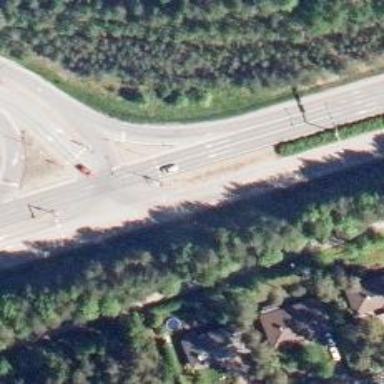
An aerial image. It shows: Primary link highway with asphalt surface.